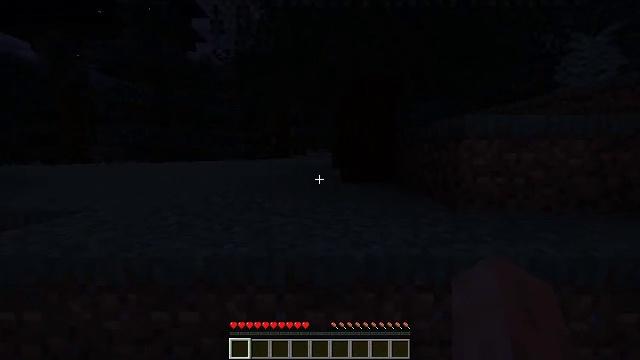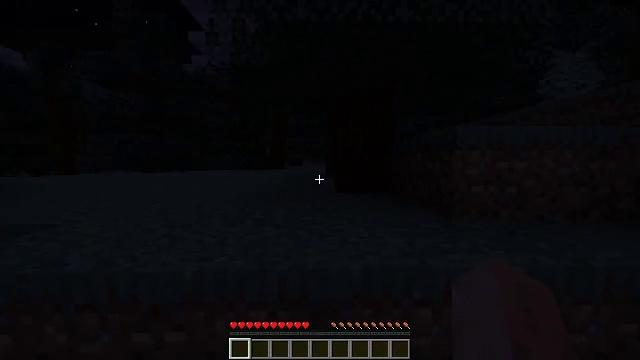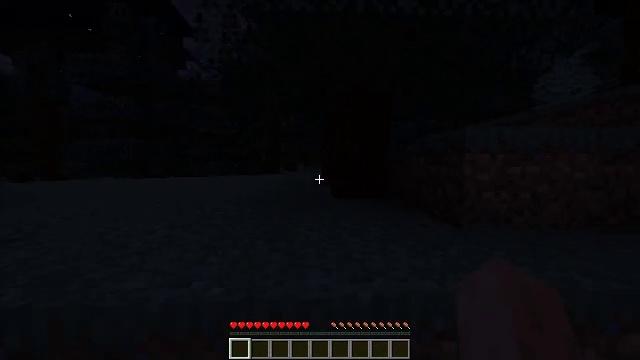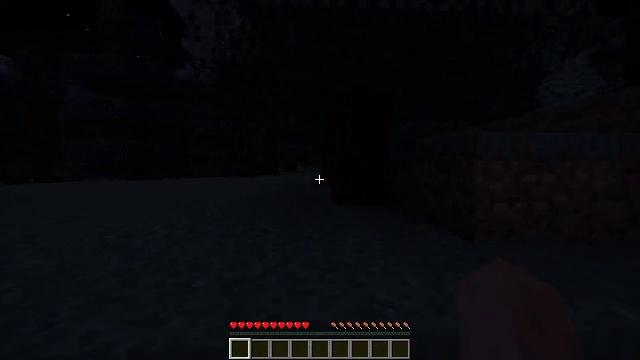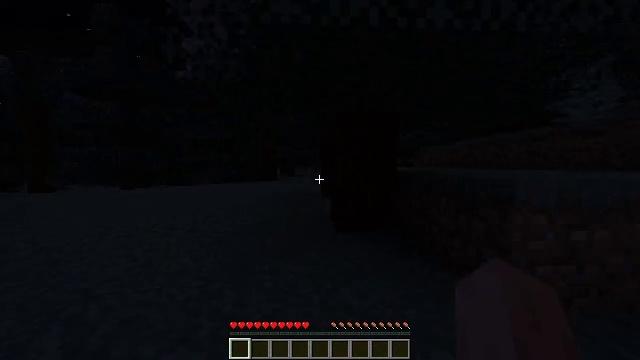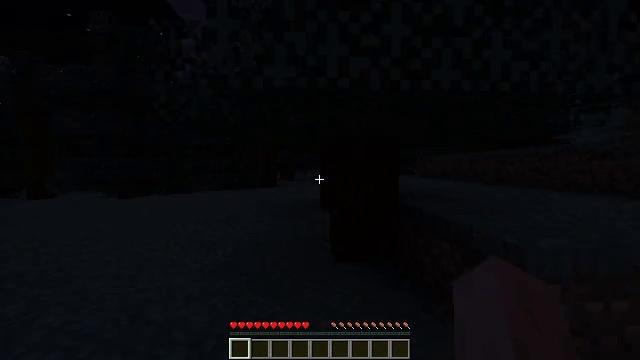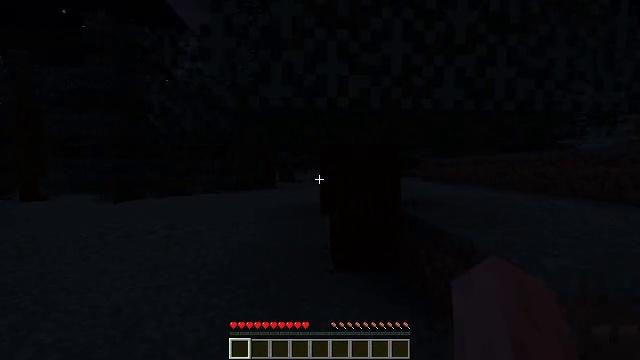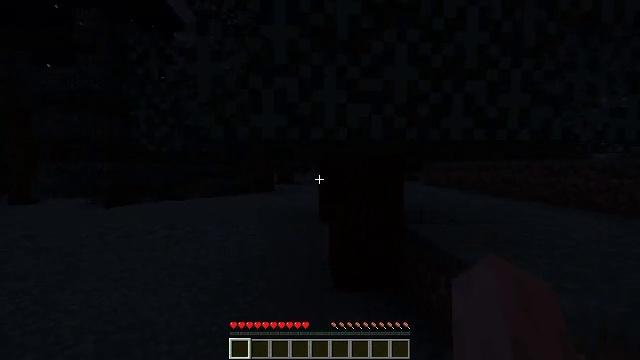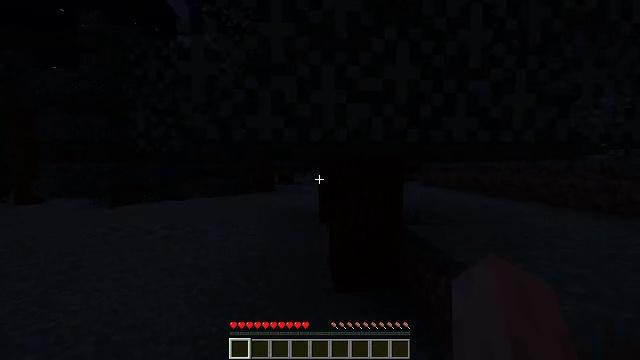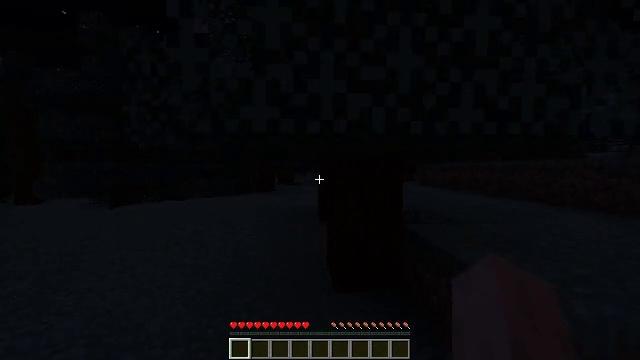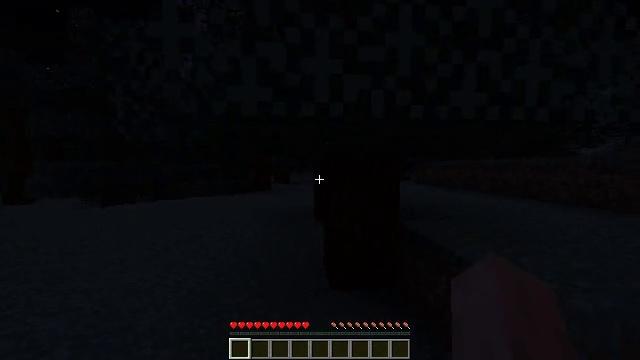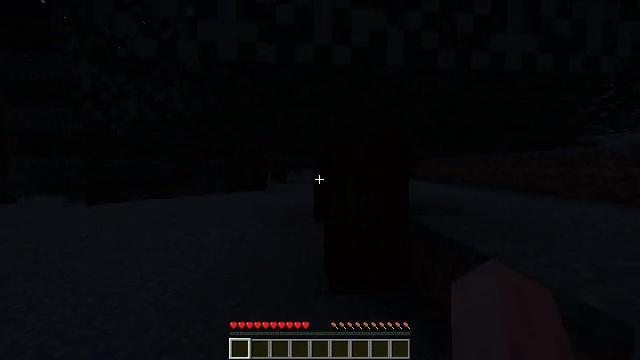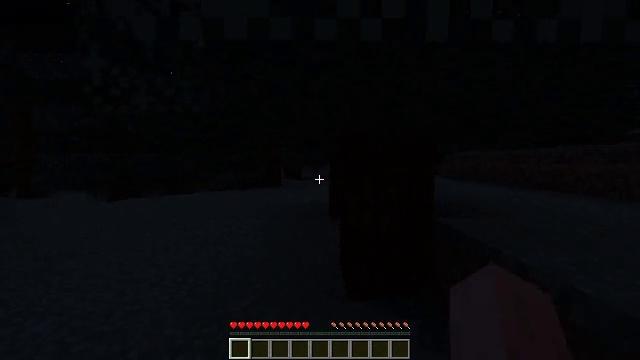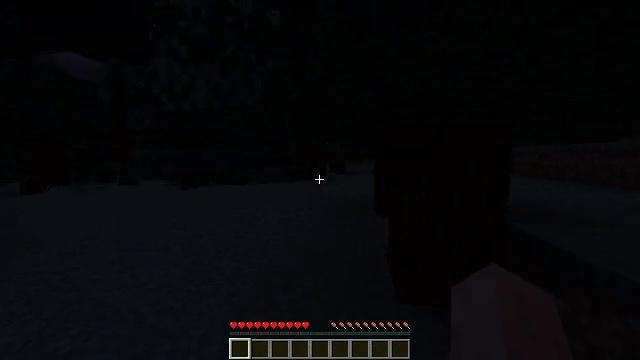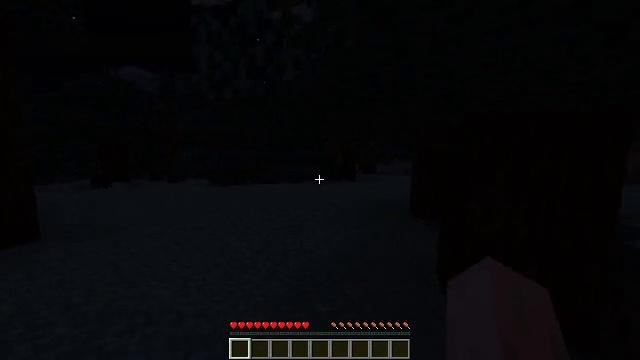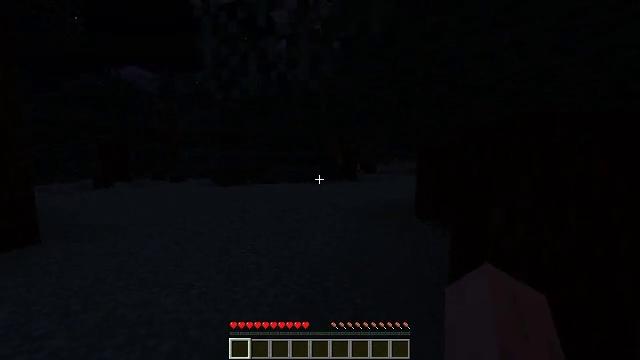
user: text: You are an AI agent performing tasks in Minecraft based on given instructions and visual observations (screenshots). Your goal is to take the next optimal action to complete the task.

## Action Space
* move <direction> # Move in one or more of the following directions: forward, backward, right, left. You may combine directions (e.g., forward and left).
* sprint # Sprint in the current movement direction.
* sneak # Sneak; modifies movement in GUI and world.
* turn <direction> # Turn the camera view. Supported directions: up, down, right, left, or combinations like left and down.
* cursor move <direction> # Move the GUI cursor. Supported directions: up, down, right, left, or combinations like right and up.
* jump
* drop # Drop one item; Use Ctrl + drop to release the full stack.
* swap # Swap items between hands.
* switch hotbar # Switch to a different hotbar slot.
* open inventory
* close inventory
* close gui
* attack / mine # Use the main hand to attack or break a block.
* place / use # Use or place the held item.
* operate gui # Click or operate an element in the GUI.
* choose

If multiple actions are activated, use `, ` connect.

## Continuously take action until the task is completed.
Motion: motion action
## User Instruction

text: Gather red mushroom blocks from the giant mushroom.
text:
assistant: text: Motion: move forward, sprint, turn right and up, jump
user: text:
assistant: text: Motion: move forward, sprint, turn right and up, jump
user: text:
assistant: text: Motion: move forward, sprint, jump
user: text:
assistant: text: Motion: move forward, sprint, jump
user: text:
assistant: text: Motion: move forward, sprint, jump
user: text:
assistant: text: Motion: move forward, sprint, jump
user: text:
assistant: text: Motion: move forward, sprint, jump
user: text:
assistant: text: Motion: move forward, sprint, jump
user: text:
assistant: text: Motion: move forward, sprint
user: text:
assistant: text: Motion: move forward, sprint, turn right
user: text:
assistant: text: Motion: move forward and move left, sprint
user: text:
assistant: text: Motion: move forward and move left, sprint, turn left
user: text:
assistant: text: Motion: move forward and move left, sprint, turn left and down
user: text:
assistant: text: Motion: move forward and move left, sprint, turn left
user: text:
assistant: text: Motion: move forward and move left, sprint
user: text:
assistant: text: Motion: move forward and move left, sprint
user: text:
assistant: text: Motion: move forward and move left, sprint, turn right
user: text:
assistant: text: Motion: move forward, sprint, turn right and up
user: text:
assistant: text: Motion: move forward, sprint, turn right and up
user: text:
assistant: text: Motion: move forward, sprint, turn right
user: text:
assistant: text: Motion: move forward, sprint
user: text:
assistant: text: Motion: move forward, sprint, turn left, jump
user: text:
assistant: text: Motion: move forward, sprint, turn left, jump
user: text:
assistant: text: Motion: move forward, sprint, turn left
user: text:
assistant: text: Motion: move forward, sprint, turn left
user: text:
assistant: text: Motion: move forward, sprint
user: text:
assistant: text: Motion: move forward, sprint, jump
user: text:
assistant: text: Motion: move forward, sprint, jump
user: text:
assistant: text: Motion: move forward, sprint
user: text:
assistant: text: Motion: move forward, sprint